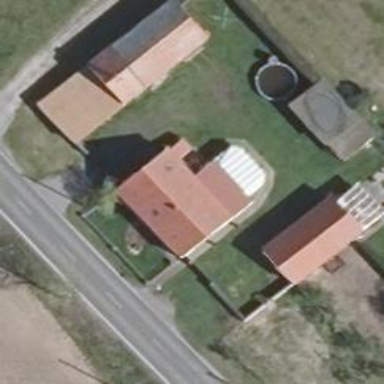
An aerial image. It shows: House with flat red roof and yellow walls.